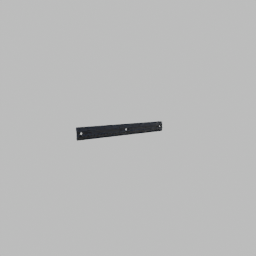
Label: tools